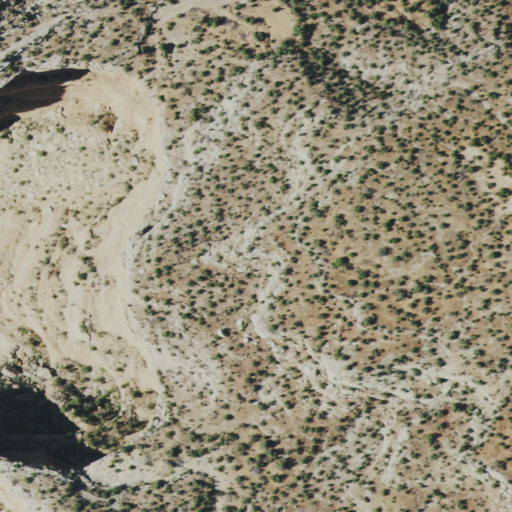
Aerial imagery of valley in Colorado named Hells Hole containing shrub and evergreen forest